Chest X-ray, AP view. Patient: 33 years old, sex M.
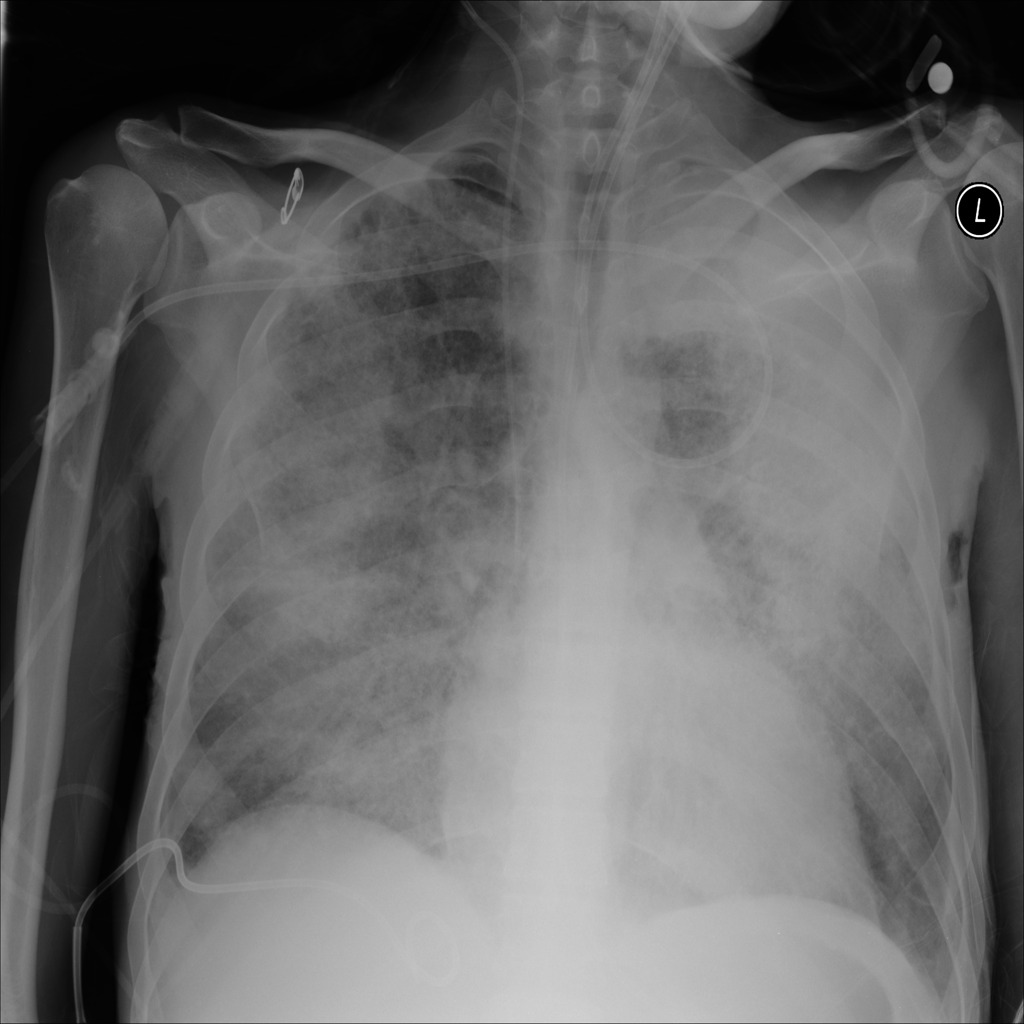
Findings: Consolidation